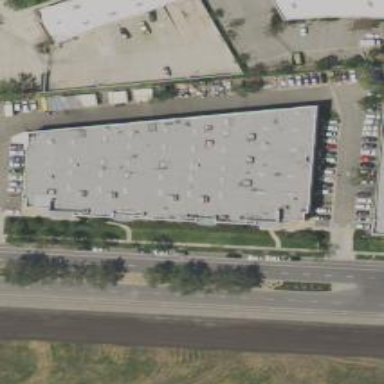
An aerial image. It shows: Warehouse building.